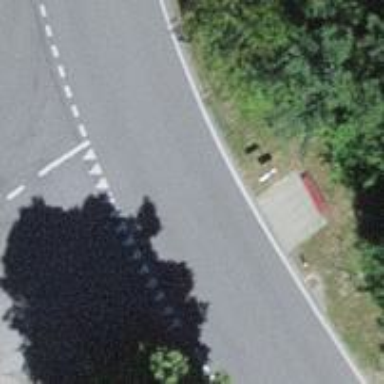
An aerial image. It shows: Tertiary road with asphalt surface.